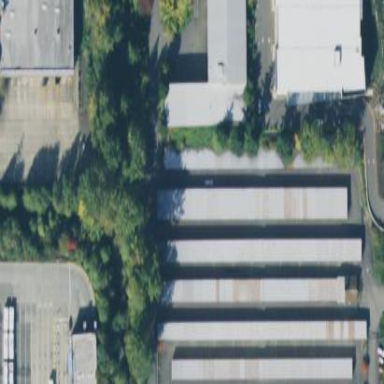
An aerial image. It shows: Storage rental shop branded as Public Storage.